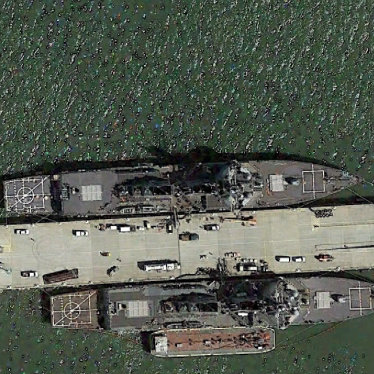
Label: destroyer